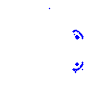
Particle: proton